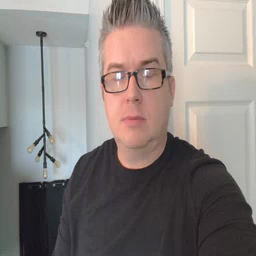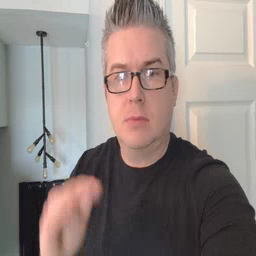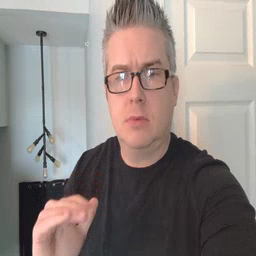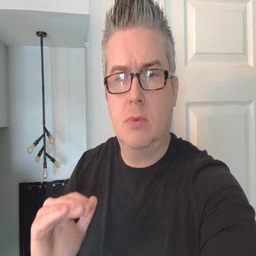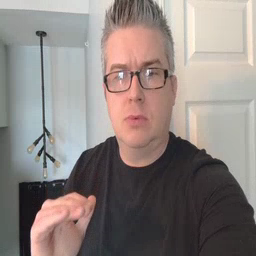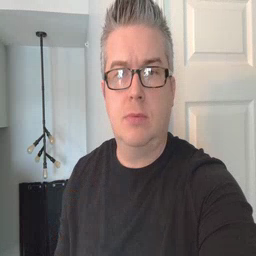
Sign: child